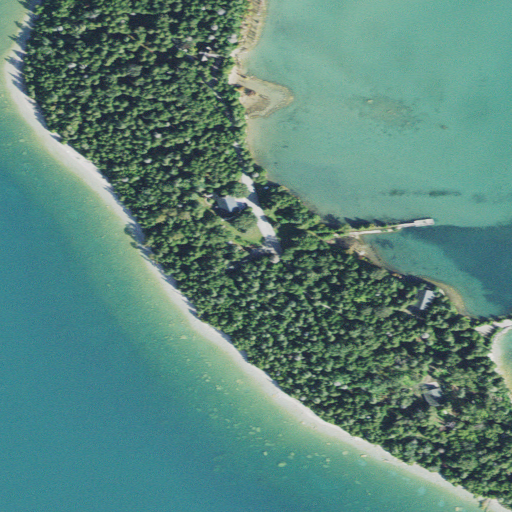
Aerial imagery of island in Michigan named Albany Island containing open water, barren land, evergreen forest, open development, medium intensity development, woody wetlands, and low intensity development